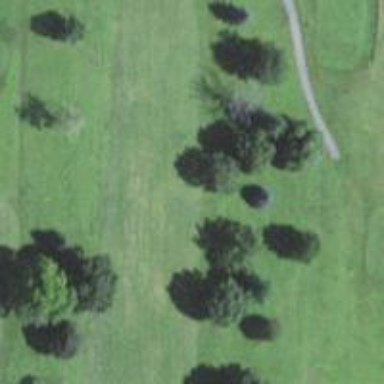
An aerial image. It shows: Golf hole.